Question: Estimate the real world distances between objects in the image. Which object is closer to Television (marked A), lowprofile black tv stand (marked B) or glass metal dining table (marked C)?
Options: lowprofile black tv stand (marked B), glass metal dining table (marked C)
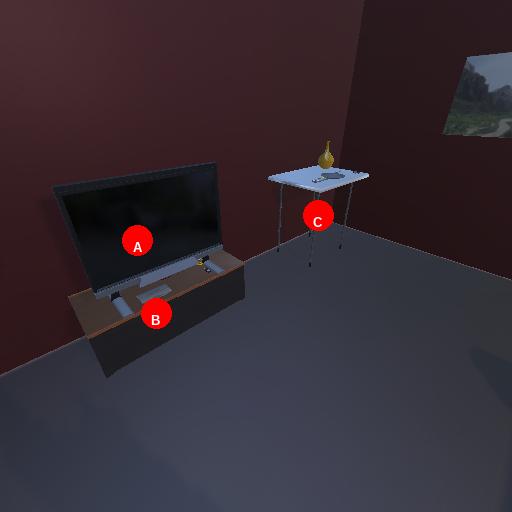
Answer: lowprofile black tv stand (marked B)